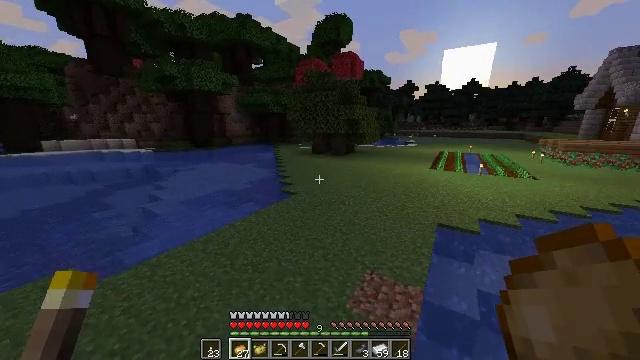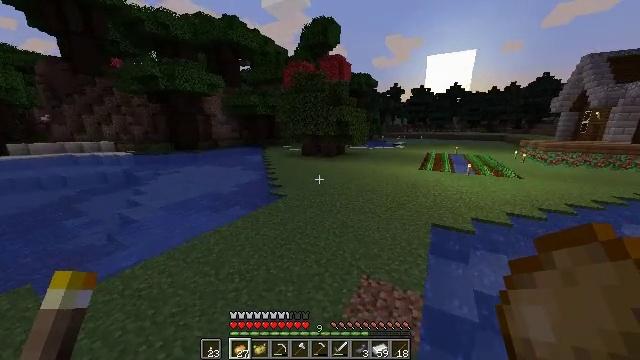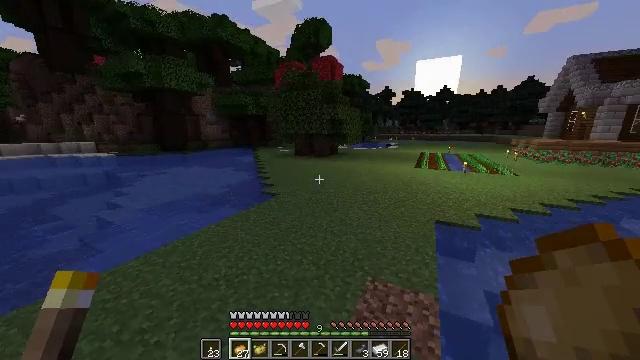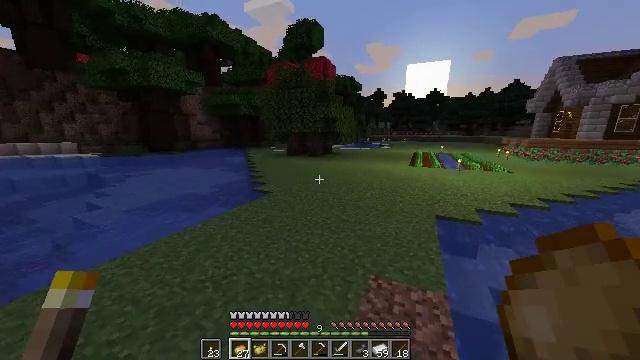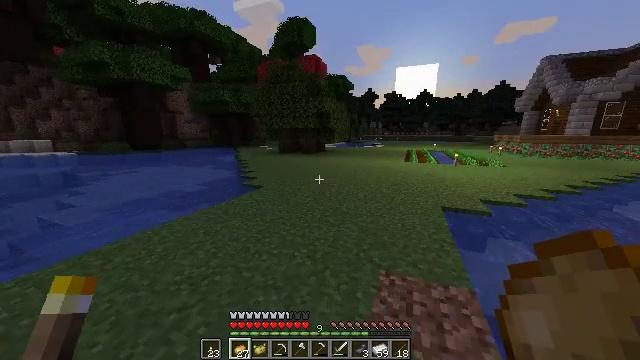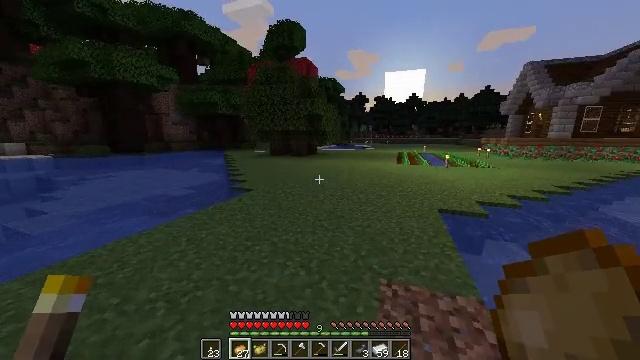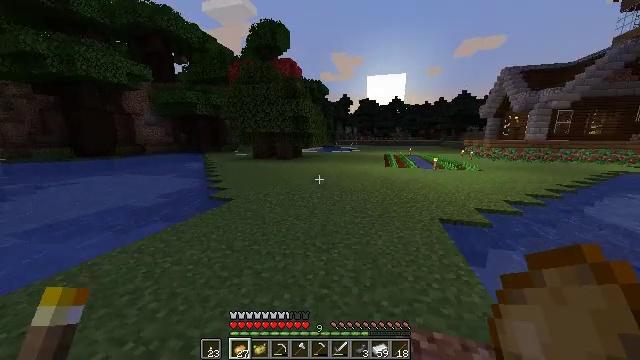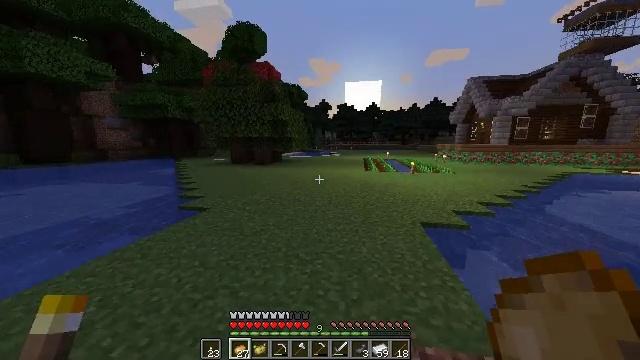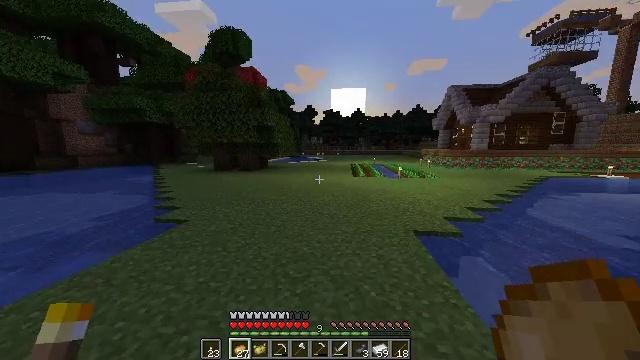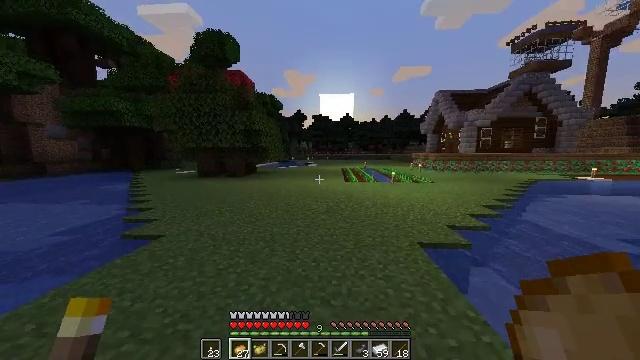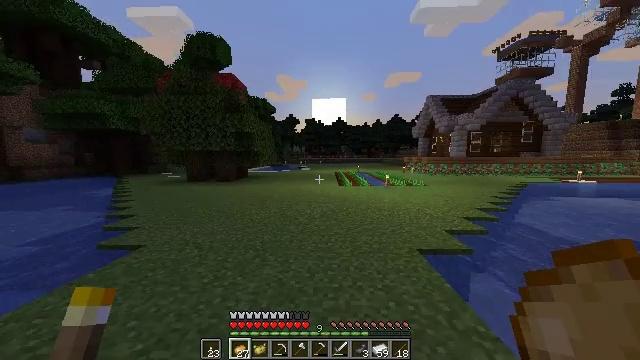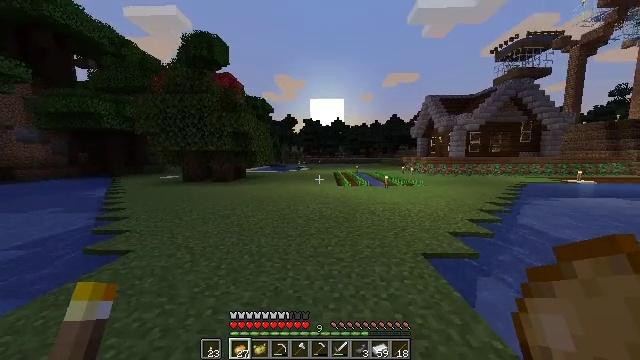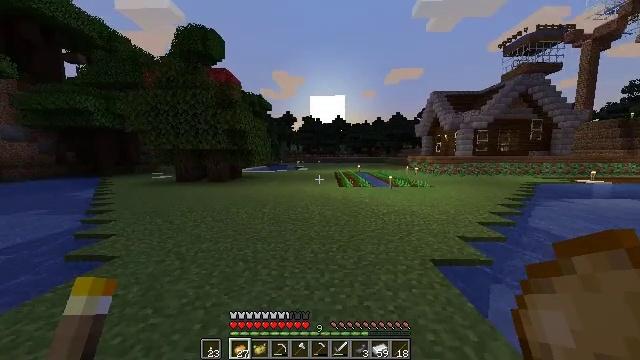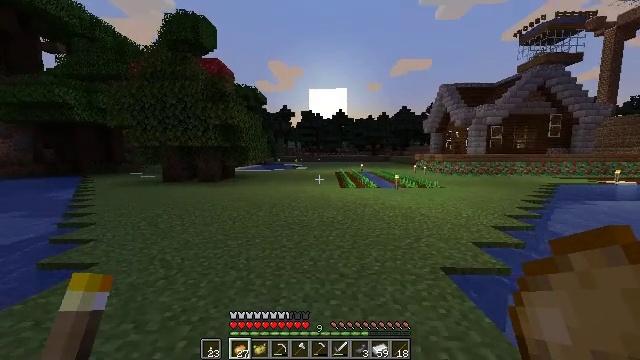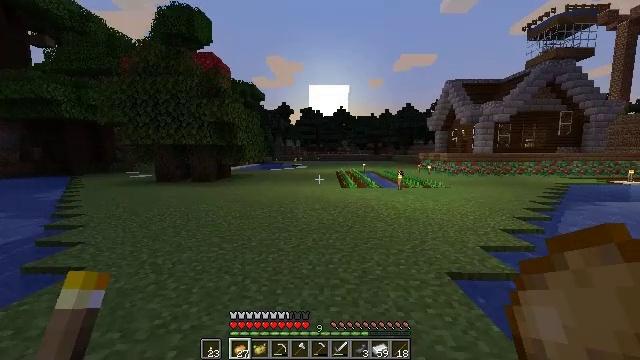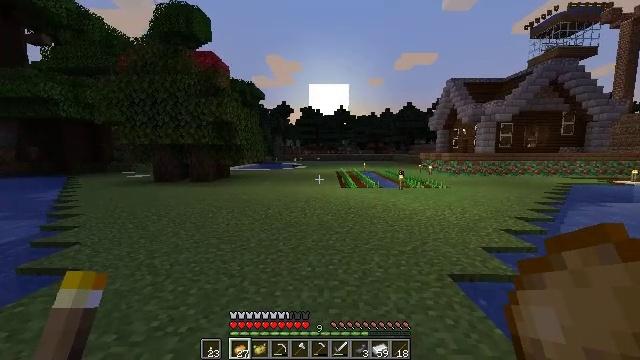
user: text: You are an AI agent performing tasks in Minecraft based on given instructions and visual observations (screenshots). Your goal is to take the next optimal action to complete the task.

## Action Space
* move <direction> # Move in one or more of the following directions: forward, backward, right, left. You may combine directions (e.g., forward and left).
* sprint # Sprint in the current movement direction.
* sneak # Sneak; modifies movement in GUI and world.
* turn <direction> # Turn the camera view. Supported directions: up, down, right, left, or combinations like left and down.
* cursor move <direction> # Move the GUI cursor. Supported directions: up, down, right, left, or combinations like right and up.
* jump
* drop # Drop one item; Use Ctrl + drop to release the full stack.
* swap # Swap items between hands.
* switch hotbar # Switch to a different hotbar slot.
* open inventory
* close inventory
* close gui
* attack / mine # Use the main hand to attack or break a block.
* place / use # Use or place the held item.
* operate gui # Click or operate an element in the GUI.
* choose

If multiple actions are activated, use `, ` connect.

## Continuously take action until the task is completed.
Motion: motion action
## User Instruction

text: Bake a potato to get a baked potato.
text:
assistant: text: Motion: move forward, turn right
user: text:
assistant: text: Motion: move forward, sprint, turn right
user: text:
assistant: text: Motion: move forward, sprint, turn right
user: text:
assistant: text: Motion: move forward, sprint, turn right
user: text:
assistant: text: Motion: move forward, sprint, turn right
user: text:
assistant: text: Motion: move forward, turn right
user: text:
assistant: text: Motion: move forward, turn right and up
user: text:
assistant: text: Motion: move forward, turn right and up
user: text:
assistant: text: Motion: move forward, turn right and up
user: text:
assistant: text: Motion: move forward, turn right
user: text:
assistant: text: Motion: no_op
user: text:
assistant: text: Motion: no_op
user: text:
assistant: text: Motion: no_op
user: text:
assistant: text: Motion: no_op
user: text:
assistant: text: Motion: no_op
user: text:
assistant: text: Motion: no_op
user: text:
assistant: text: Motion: turn right
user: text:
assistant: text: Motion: no_op
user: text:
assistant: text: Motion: no_op
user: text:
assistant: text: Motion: no_op
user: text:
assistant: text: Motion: no_op
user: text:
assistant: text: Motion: no_op
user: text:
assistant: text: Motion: no_op
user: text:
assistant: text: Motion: no_op
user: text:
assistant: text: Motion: no_op
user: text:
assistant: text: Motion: no_op
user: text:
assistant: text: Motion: no_op
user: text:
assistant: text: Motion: no_op
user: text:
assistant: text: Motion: no_op
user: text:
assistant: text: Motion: no_op